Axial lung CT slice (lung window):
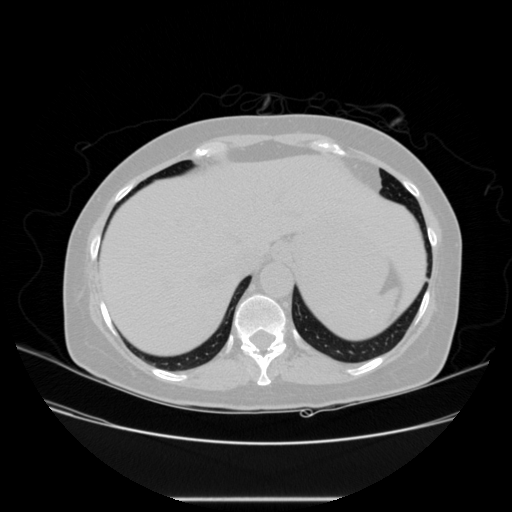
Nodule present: no